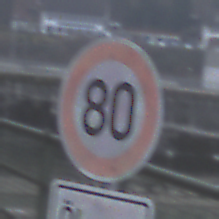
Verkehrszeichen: Geschwindigkeit80
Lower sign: HinweiseAufGefahrenDurchVerbaleAngabe1
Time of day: MorningAfternoon
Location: Outdoor (Suburban)
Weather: Overcast
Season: NotSpecified
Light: Natural